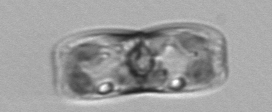
Label: pennate_morphotype1